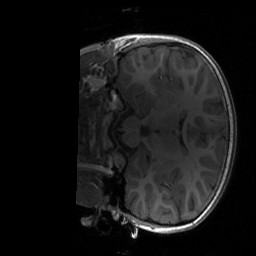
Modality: T1w
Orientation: coronal
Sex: male
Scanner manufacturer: siemens
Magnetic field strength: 3 T
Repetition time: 1.9 s
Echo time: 0.00243 s